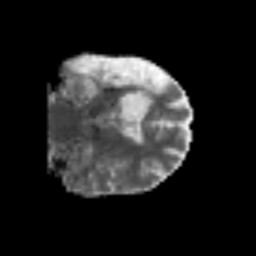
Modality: MD
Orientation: coronal
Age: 50
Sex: male
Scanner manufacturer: siemens
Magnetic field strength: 3 T
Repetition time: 6.1 s
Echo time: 0.101 s